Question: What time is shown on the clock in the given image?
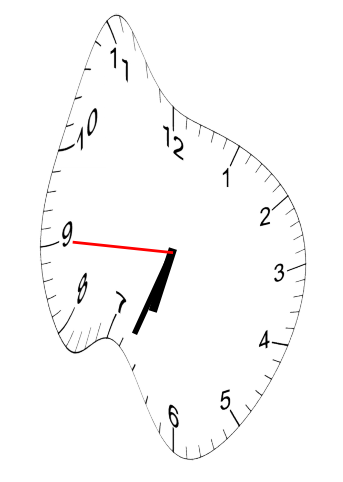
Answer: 06:33:45